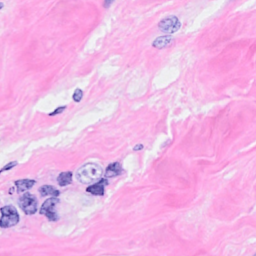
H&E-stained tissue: Breast